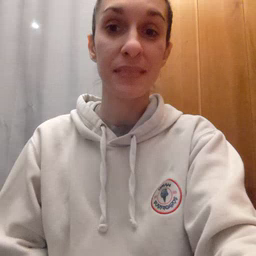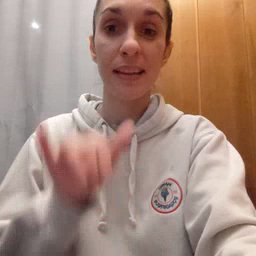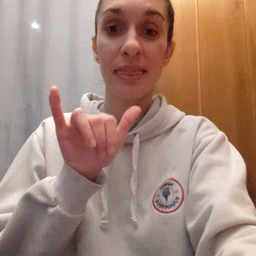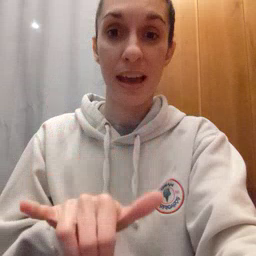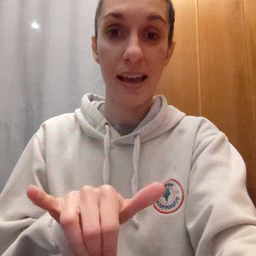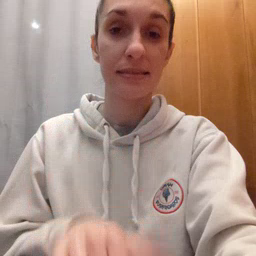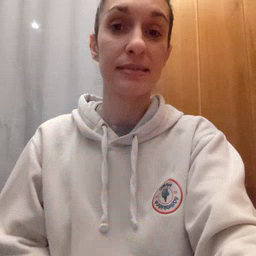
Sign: that